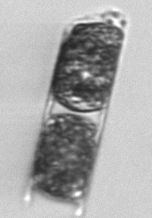
Label: Hemiaulus